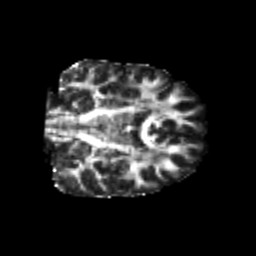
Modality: FA
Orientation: coronal
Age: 22
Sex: male
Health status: healthy
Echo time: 0.074 s